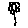
Label: flower